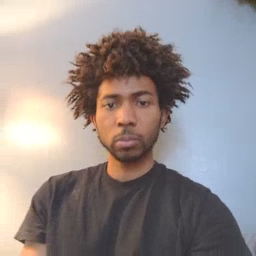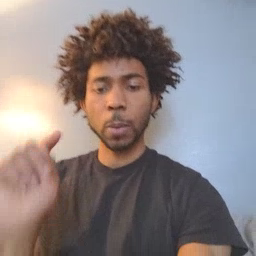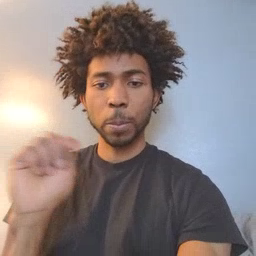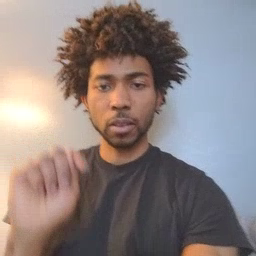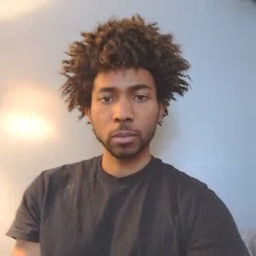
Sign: potty